Question: I have counter on a form that looks like:

When the user clicks the plus/minus icons, the counter increments and decrements correctly. What I am trying to do is add more form elements when the user clicks the plus sign, and then remove them if they select the minus sign. Here is my html:
'''
<div class="label01">Total attendees:</div>
<div class="field01">
<input name="qty" type="text" size="4" value="1" readonly="readonly" style="background:#999;"/>
<img src="/assets/images/minus_icon.png" id="dec">
<img src="/assets/images/plus_icon.png" id="inc">
(include yourself in this count)
</div>
<div class="additional"></div>
'''
My jquery:
'''
$(document).ready(function()
{
$(function() {
$("#inc").click(function() {
var num = $(":text[name='qty']").val(function(i, v) {
return Number(v) + 1;
}).val();
$(this).addClass ('c' + num);
var incrementVar = num;
$('.additional').append("<div id='a_'" + num + ">Test</div>");
});
$("#dec").click(function() {
$(":text[name='qty']").val(function(i, v) {
if(Number(v) > 1){
return Number(v) - 1;
}
else{
return 1;
}
$("div").removeClass("a_" + Number(v) - 1);
});
});
});
});
'''
The code above is correctly appending the test divs, but will not remove. Any suggestions?
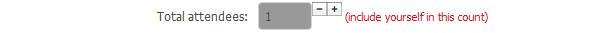
Answer: You're using removeClass(). You should be using remove().
'$("#a_" + Number(v) - 1).remove();'
Edit: Looking at your code, you have unreachable code:
'''
$("#dec").click(function() {
$(":text[name='qty']").val(function(i, v) {
if(Number(v) > 1){
return Number(v) - 1;
}
else{
return 1;
}
// unreachable
$("div").removeClass("a_" + Number(v) - 1);
// should be
$("#a_" + Number(v) - 1).remove();
});
});
'''
edit:
I found what was wrong with your code.
'$('.additional').append("<div id='a_'" + num + ">Test</div>");'
should be
'$('.additional').append("<div id='a_" + num + "'>Test</div>");'
Here is a working jsfiddle: <URL>